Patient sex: M
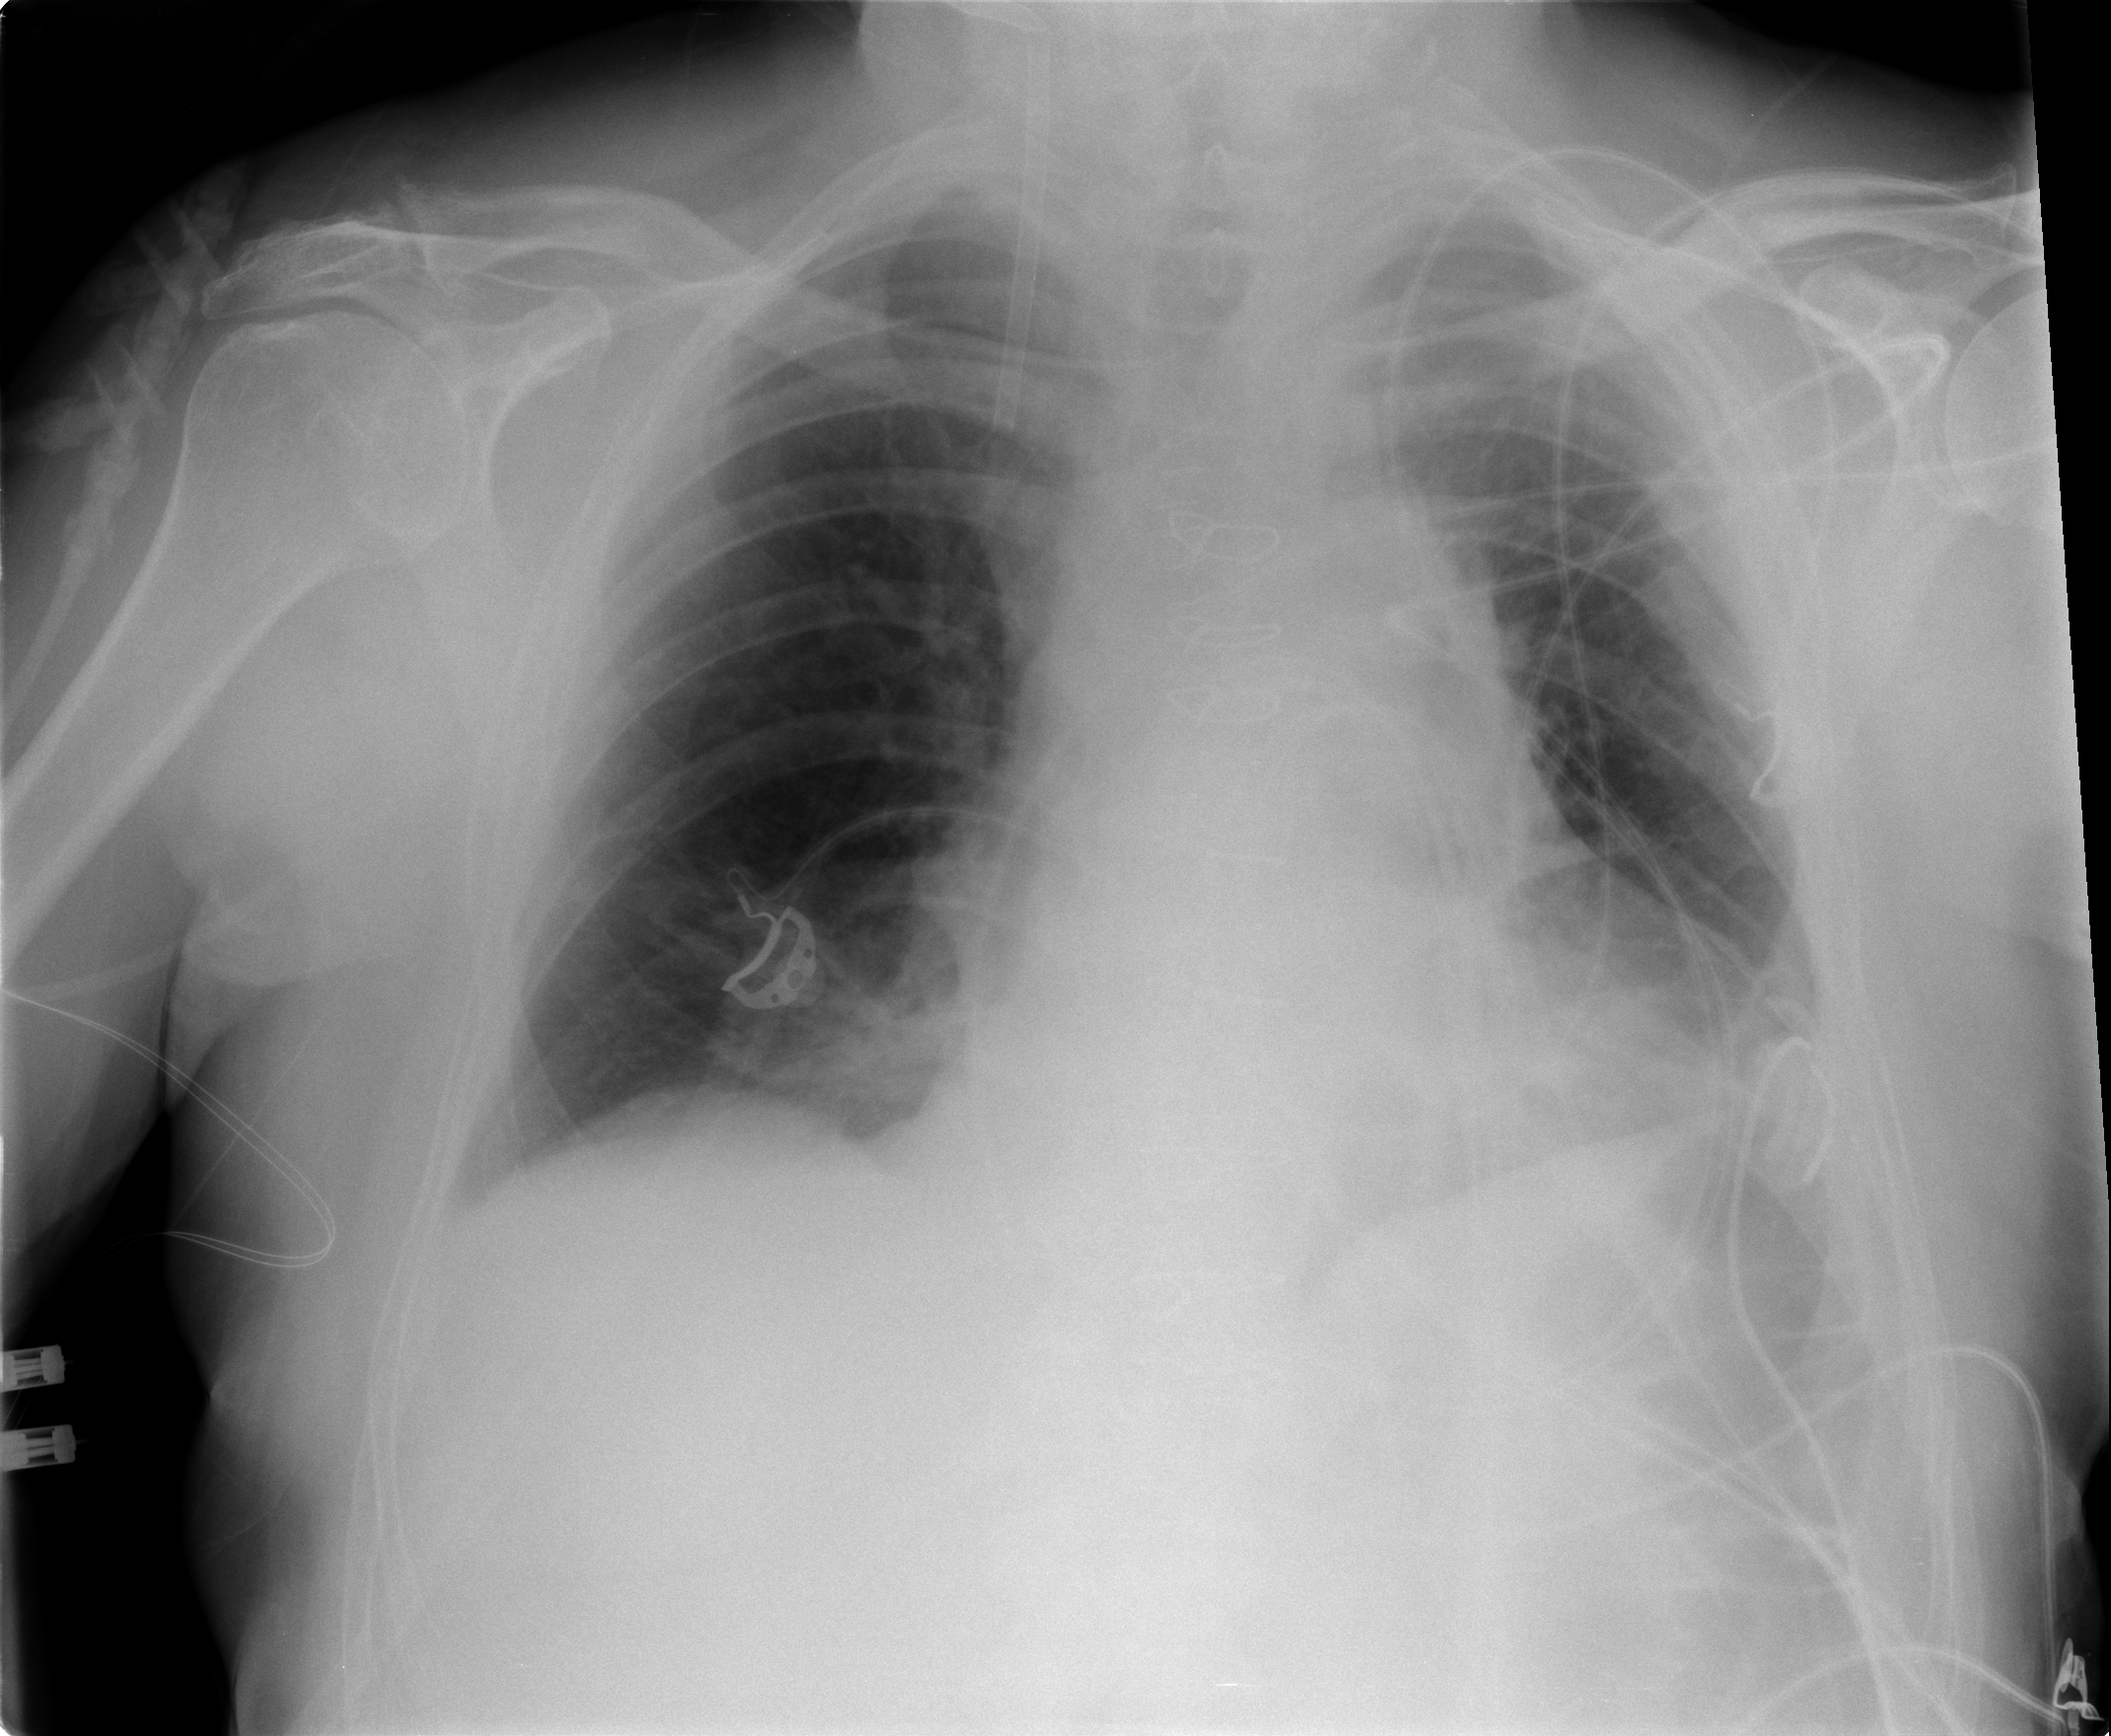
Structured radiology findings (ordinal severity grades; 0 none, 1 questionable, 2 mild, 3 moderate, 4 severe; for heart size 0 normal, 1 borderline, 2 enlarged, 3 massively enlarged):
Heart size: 2
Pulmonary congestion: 1
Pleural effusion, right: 0
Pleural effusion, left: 1
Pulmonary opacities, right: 0
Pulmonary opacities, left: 0
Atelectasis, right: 0
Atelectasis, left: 2